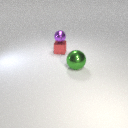
small red metal cube below small purple metal sphere